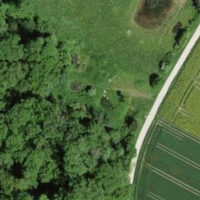
EUNIS habitat code: 25
Species observed at this site:
Prunus padus
Emberiza citrinella